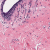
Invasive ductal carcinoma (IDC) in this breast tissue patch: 0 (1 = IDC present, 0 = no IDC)